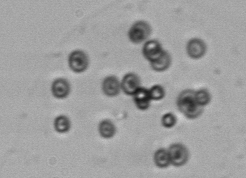
Label: Phaeocystis